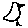
Label: bird